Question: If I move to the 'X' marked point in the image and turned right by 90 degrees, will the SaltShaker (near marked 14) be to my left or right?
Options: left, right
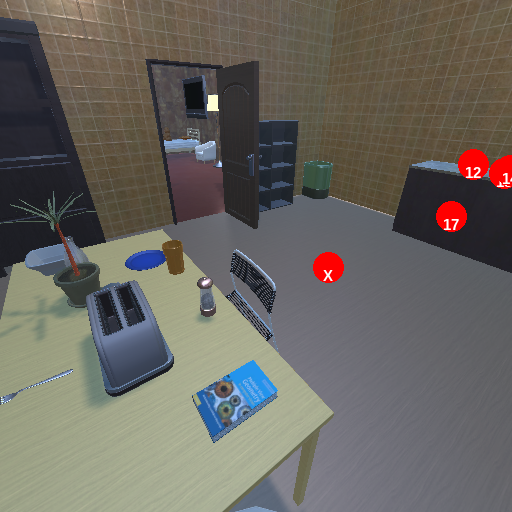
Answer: left